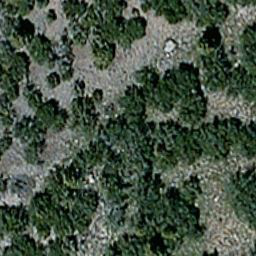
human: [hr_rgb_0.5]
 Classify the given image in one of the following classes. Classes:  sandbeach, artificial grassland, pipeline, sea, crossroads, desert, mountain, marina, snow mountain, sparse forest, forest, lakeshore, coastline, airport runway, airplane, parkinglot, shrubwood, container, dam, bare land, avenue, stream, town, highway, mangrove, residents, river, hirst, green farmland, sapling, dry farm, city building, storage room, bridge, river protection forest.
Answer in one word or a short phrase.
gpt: sparse forest